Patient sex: F
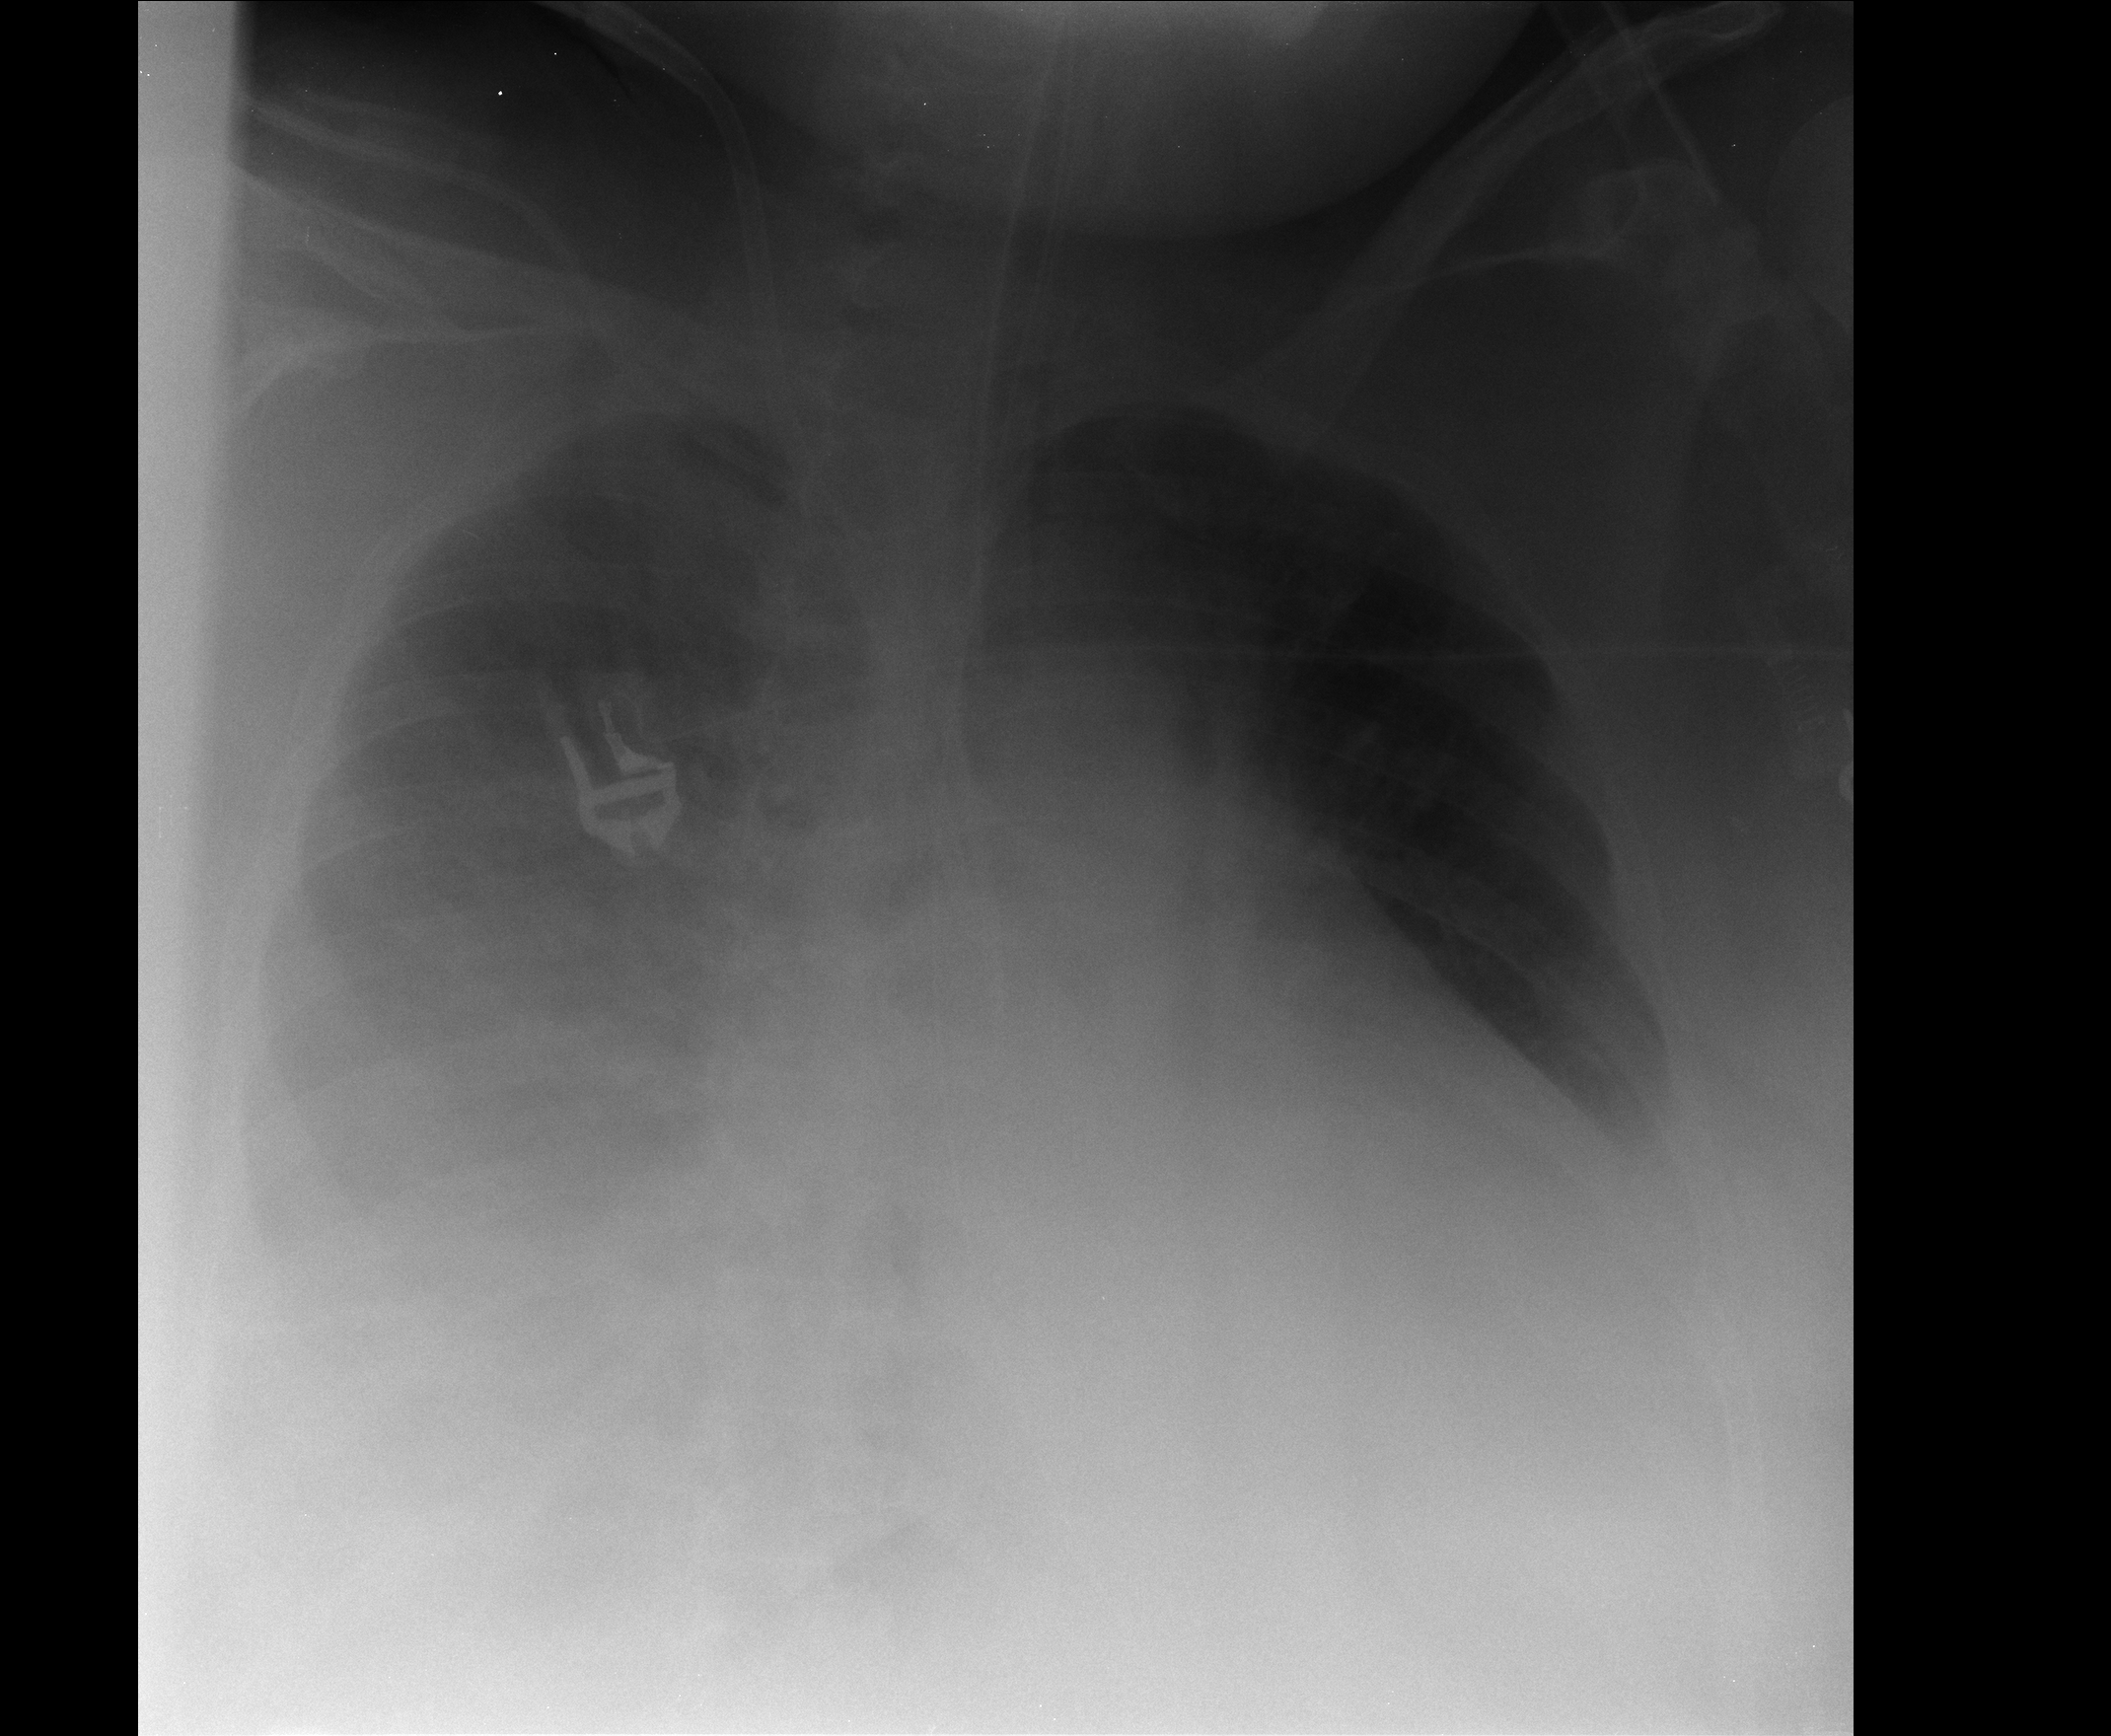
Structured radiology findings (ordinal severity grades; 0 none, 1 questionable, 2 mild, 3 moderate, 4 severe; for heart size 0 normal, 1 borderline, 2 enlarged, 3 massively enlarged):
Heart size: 1
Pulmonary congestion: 0
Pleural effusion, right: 3
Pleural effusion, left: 2
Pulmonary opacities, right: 2
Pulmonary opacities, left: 1
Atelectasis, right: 2
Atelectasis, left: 2